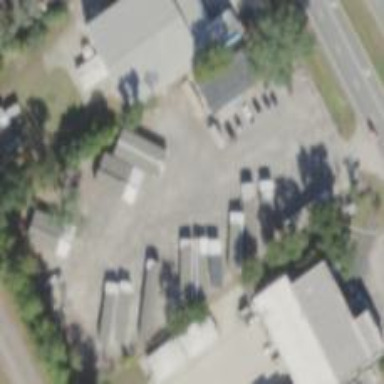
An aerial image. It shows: Industrial area used for storage.